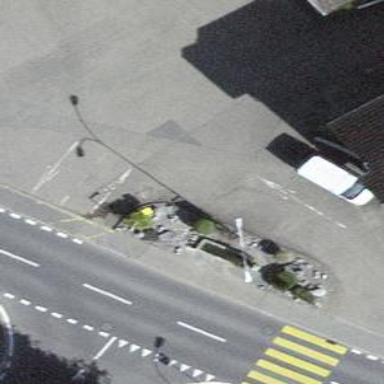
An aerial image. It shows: Guidepost providing information.